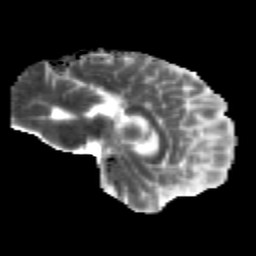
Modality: MD
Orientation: sagittal
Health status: healthy
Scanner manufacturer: siemens
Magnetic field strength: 3 T
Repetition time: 12 s
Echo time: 0.092 s